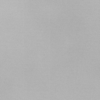
Label: dusty